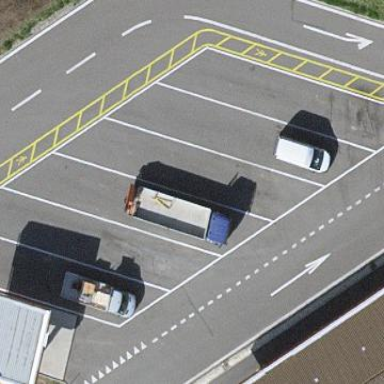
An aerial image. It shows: Parking area with asphalt surface.